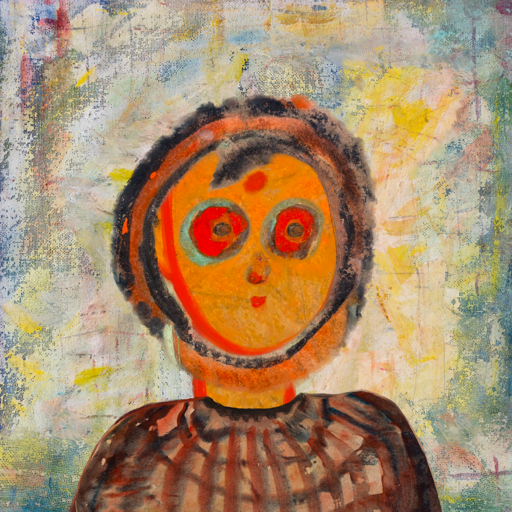
Background: Irani, Head And Neck Front: Sisters, Face Front: Sisters, Bust: Orphan, Hair Front: Childish, Head Accessory: Blank, Second Necklace: Blank, Necklace: Blank, Baby: Blank